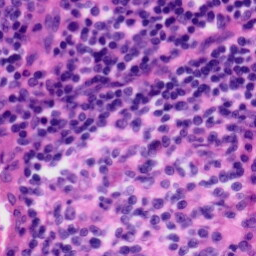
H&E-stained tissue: Tonsil